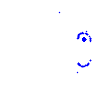
Particle: pion